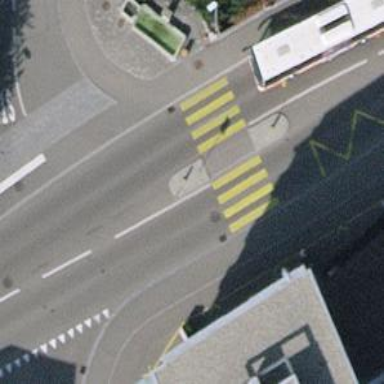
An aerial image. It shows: Uncontrolled crossing with central island on the road.